Interaction volume radius: 10 \u00c5
Interaction volume height: 50 \u00c5
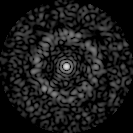
Disorder parameter: 0.8333